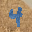
Label: 4